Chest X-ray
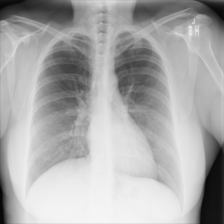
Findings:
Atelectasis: negative
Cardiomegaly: negative
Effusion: negative
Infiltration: negative
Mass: negative
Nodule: negative
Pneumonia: negative
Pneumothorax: negative
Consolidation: negative
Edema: negative
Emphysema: negative
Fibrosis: negative
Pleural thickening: negative
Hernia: negative